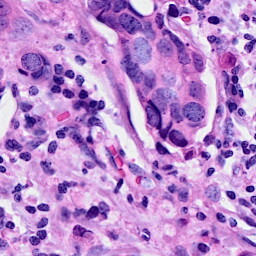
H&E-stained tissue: Breast